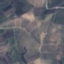
Land use / land cover: PermanentCrop